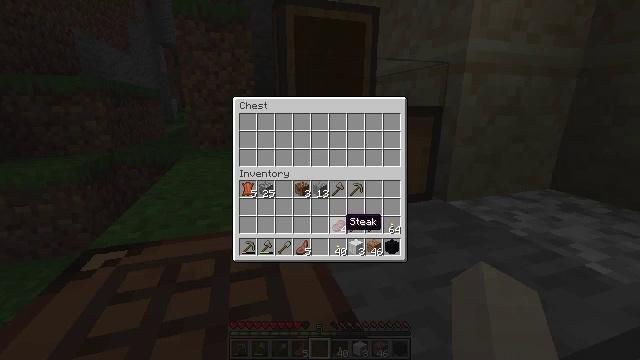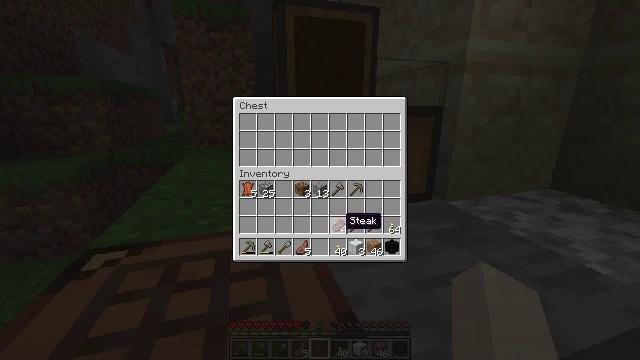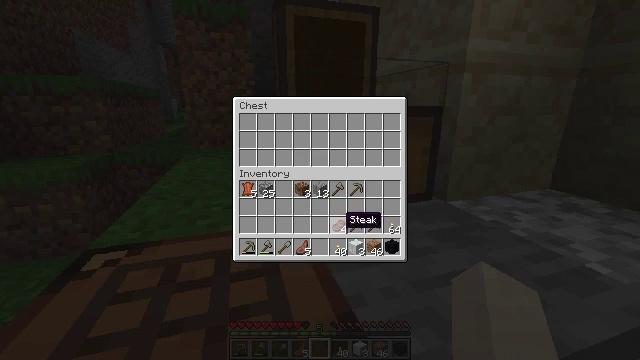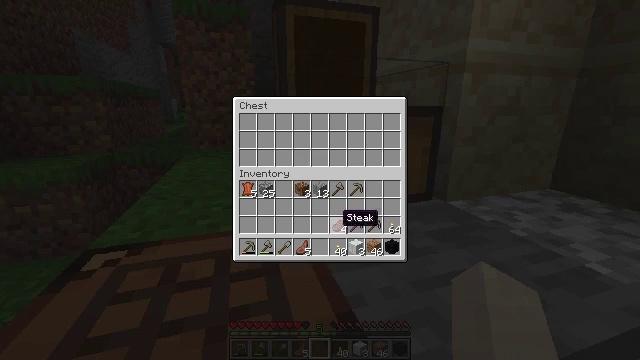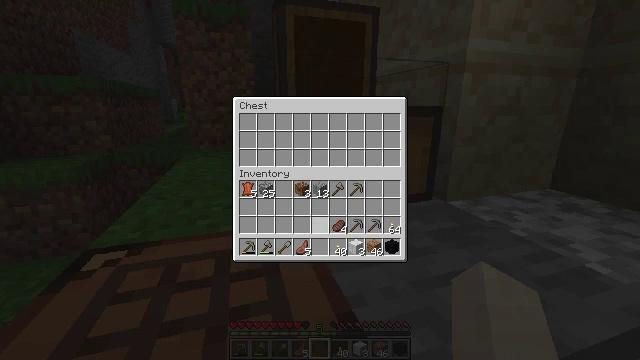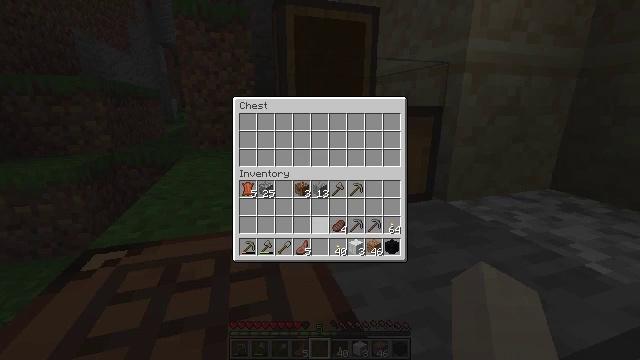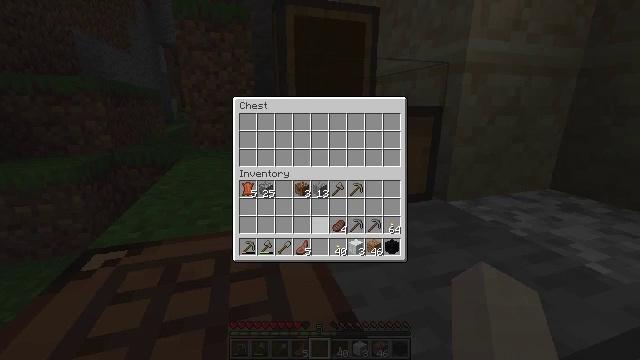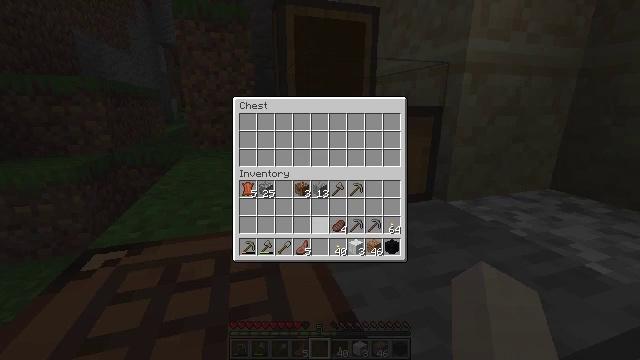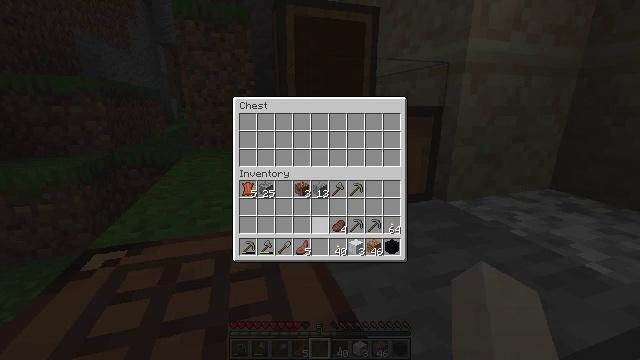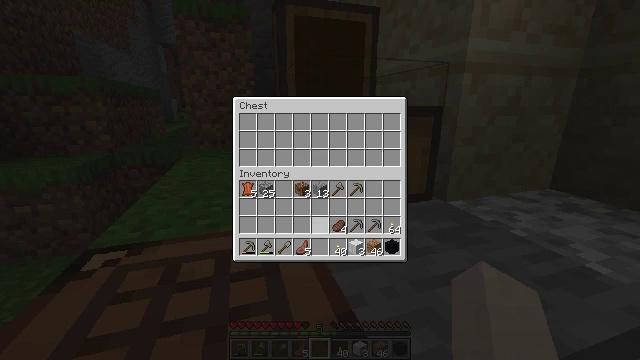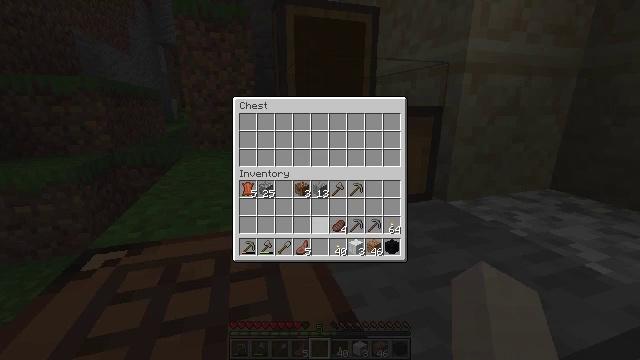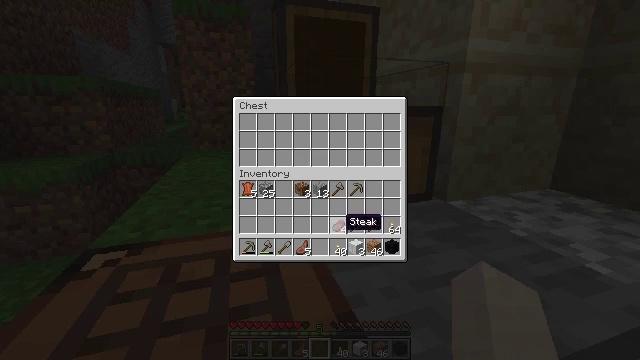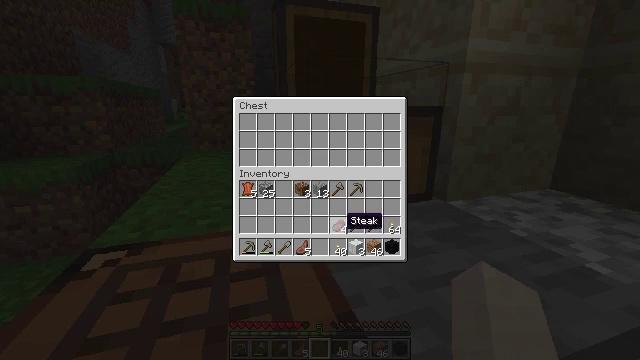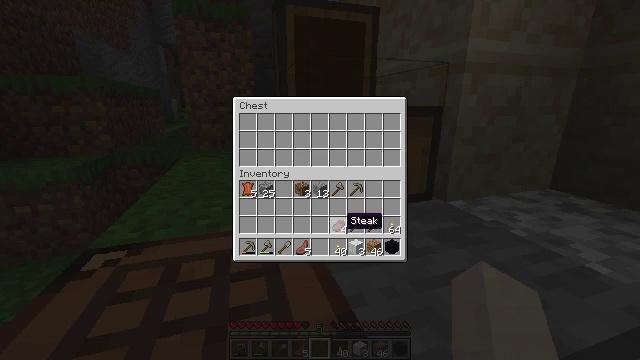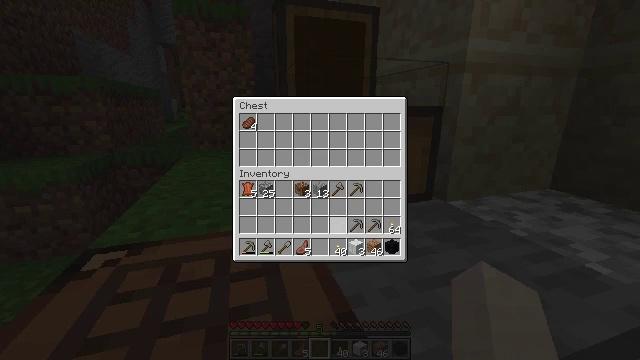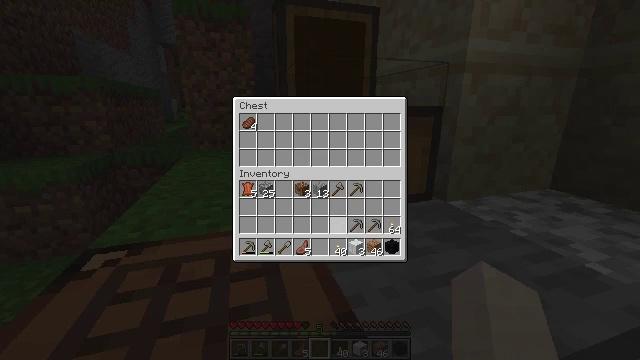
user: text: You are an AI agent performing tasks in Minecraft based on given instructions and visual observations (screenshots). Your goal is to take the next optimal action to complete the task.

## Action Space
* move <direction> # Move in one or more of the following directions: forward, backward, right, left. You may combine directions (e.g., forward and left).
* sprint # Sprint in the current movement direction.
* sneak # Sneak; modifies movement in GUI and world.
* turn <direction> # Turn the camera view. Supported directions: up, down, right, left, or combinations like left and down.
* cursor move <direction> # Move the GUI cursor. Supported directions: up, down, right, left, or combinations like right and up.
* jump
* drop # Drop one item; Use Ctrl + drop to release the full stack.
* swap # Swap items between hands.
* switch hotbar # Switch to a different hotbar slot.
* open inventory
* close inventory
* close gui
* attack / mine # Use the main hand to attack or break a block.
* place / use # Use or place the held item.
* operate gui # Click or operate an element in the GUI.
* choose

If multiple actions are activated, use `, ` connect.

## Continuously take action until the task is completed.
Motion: motion action
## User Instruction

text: Interact with the crafting table to obtain leather boots.
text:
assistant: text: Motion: no_op
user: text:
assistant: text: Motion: no_op
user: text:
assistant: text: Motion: no_op
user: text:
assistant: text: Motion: cursor move left
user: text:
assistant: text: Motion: no_op
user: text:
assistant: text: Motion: no_op
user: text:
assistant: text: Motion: no_op
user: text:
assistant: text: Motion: no_op
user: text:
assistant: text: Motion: no_op
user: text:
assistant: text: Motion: cursor move right
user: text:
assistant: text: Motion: cursor move right
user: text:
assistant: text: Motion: sneak
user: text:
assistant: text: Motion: sneak
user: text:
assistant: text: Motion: sneak, operate gui
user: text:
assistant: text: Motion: sneak, operate gui
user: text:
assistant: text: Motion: sneak
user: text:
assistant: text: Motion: sneak
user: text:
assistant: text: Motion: sneak
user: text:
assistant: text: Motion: sneak, cursor move left
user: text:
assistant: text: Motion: sneak
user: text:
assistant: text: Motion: sneak
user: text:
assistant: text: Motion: sneak
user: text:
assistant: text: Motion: sneak
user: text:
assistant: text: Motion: sneak
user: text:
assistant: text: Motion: sneak
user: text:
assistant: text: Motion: sneak
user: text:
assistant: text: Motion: sneak
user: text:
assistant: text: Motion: sneak
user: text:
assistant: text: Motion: sneak
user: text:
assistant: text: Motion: sneak